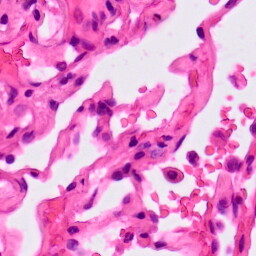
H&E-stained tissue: Lung